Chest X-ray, AP view. Patient: 30 years old, sex F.
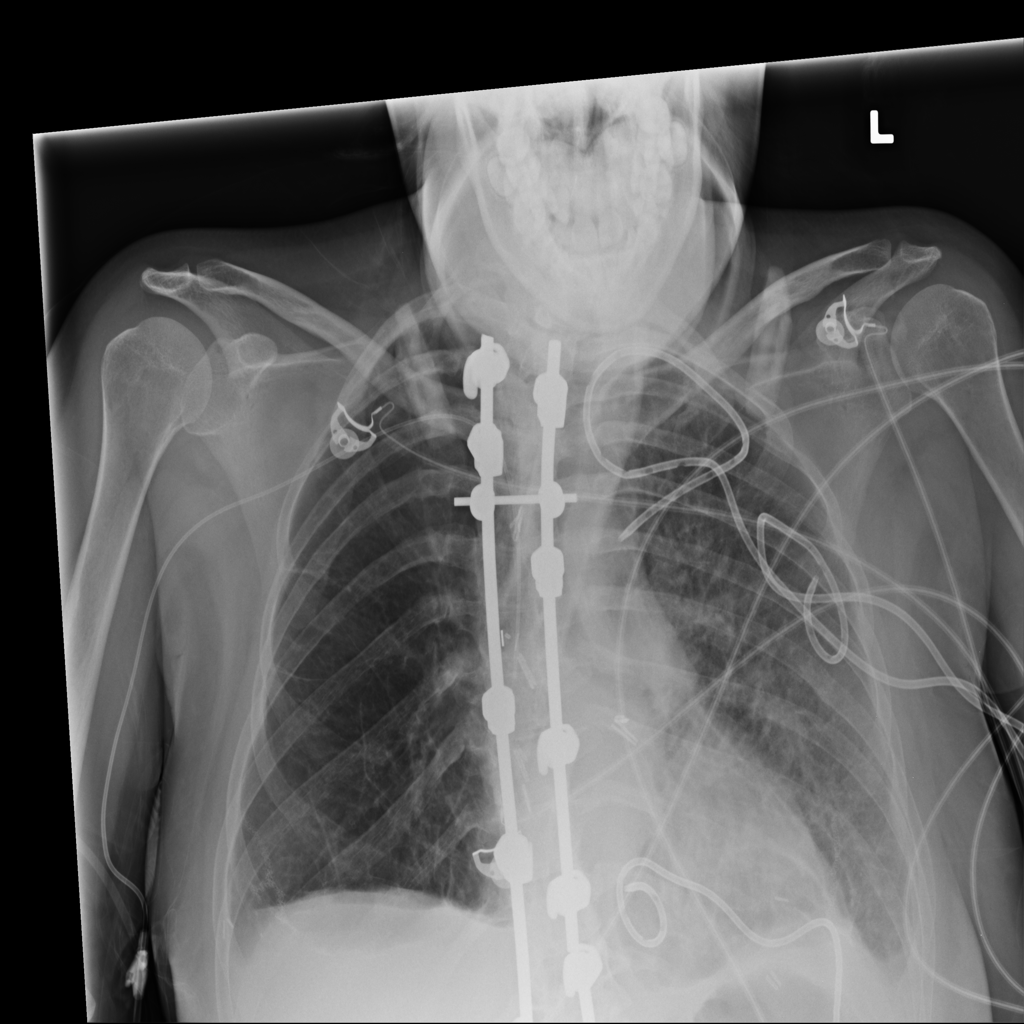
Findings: Infiltration, Pleural_Thickening